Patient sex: M
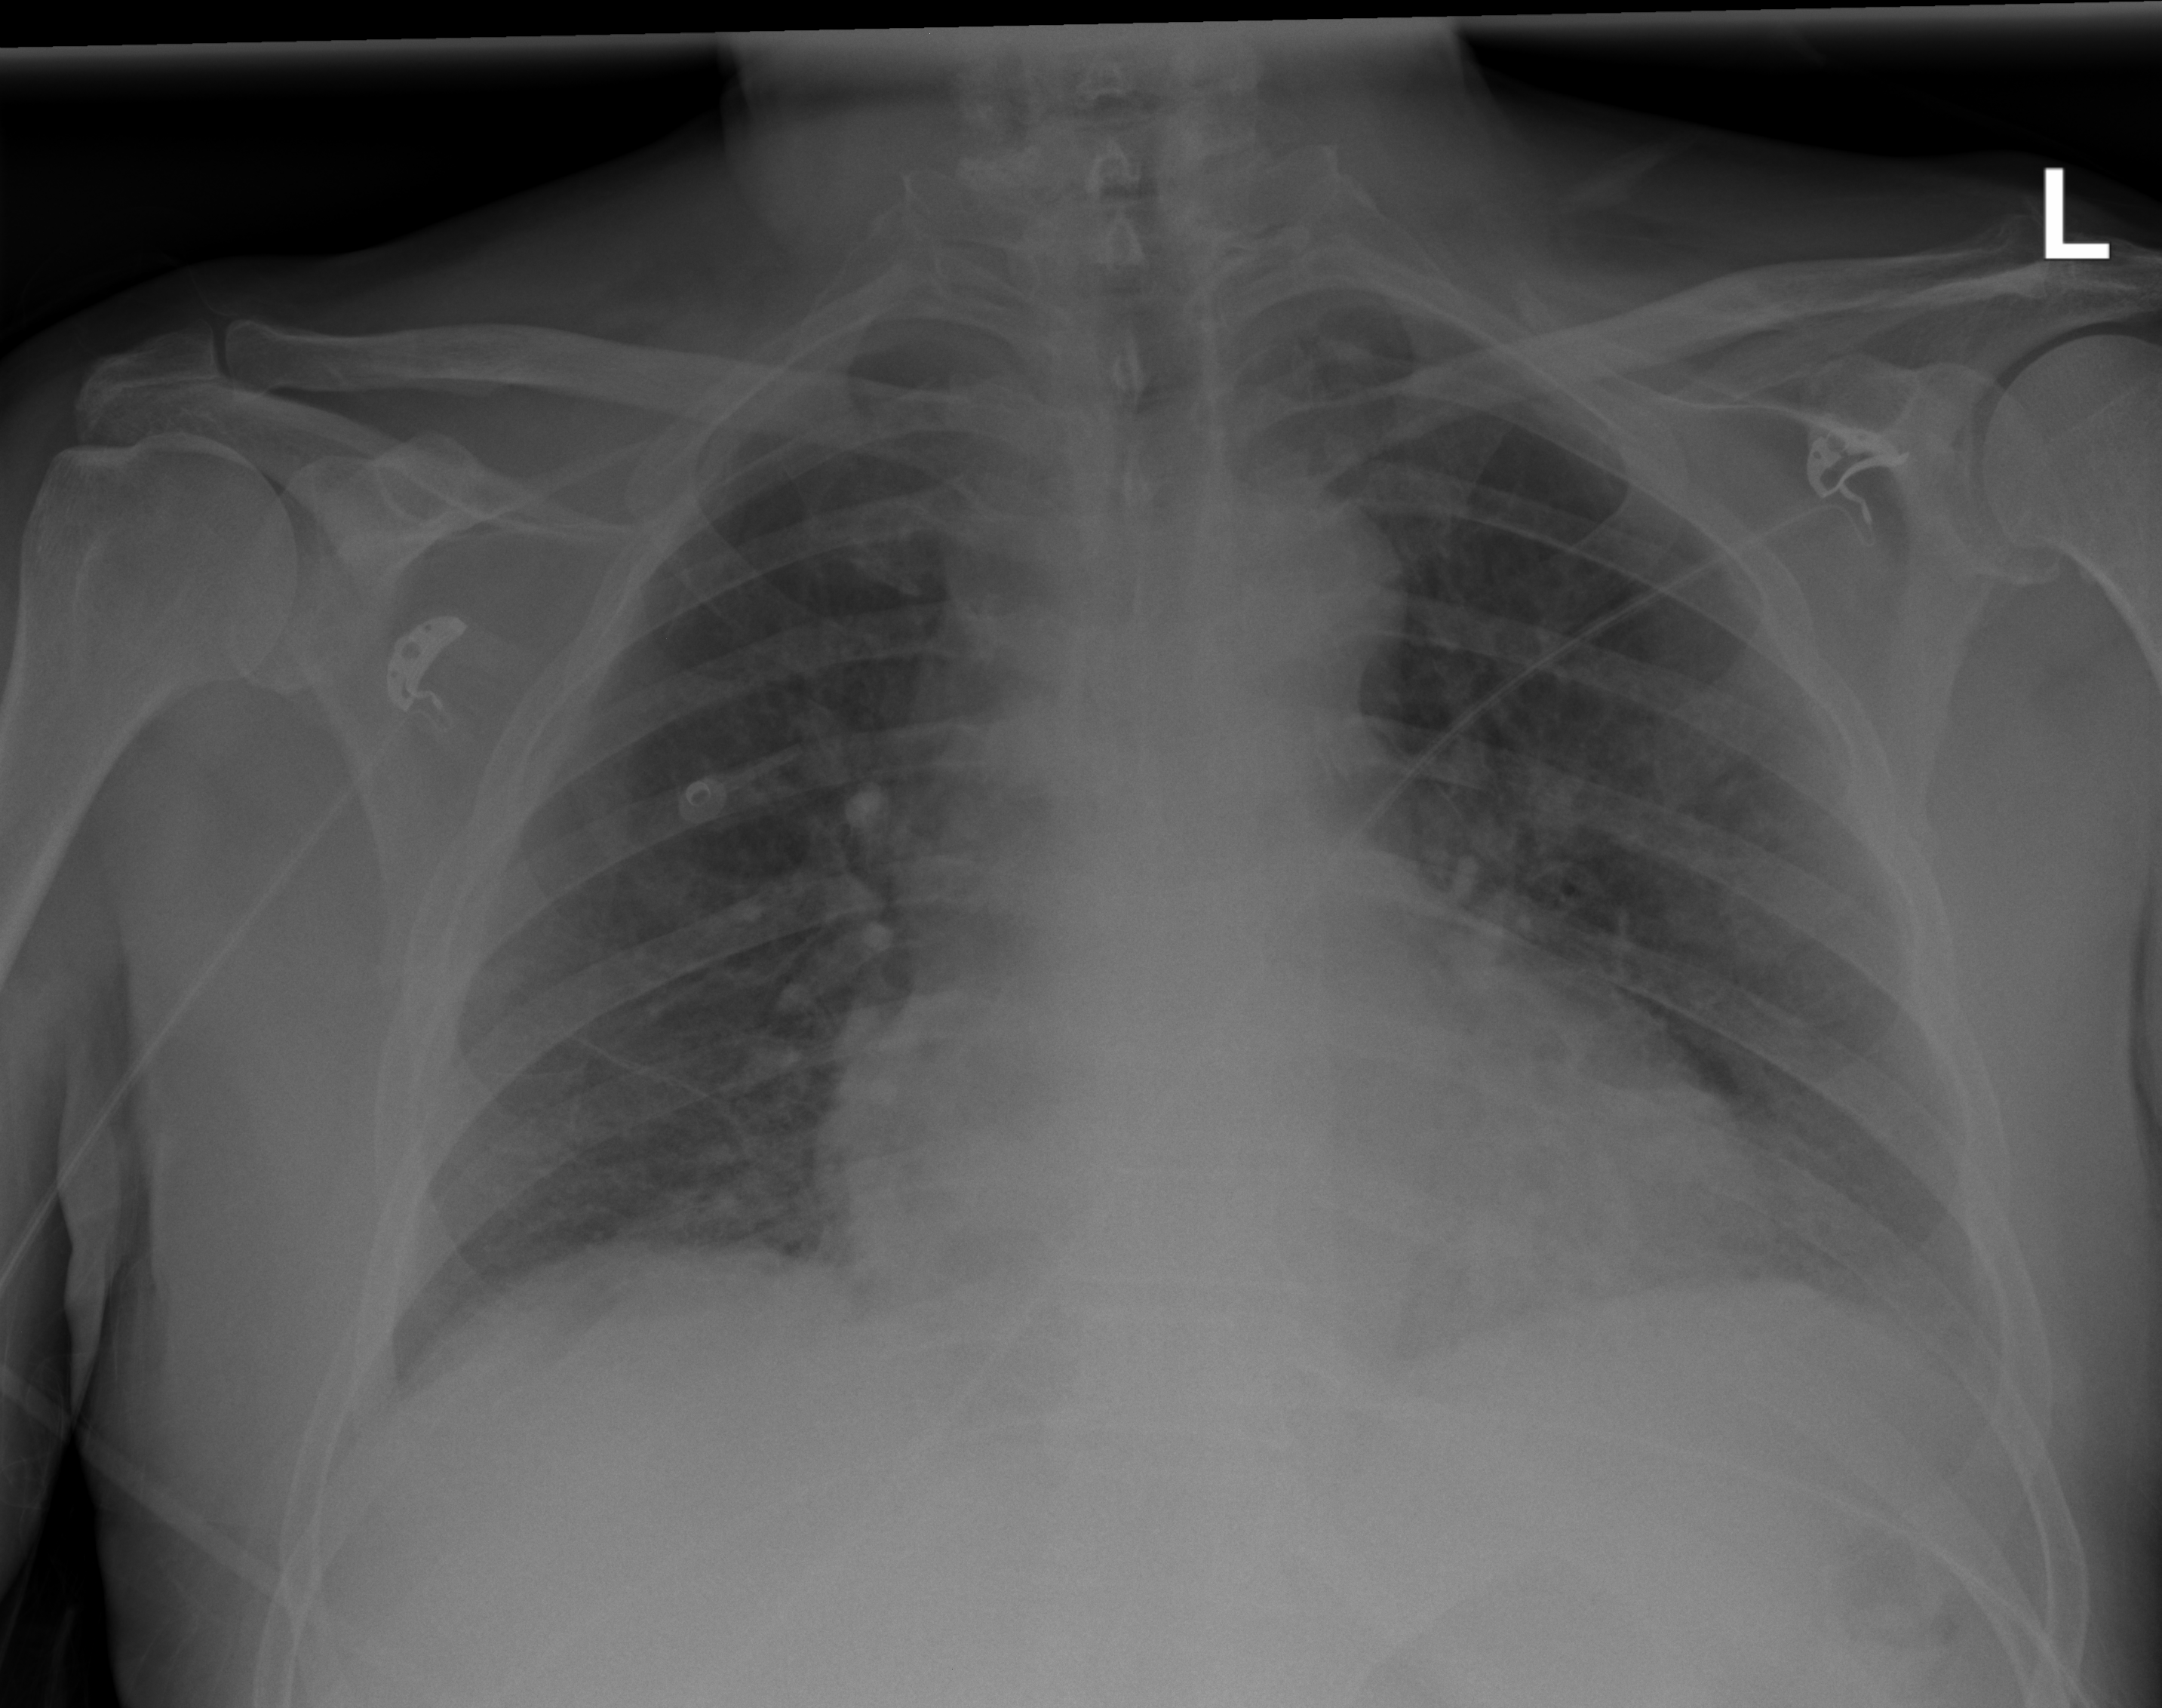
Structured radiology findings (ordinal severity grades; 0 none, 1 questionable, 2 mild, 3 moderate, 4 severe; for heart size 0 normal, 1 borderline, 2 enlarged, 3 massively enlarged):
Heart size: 2
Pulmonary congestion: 3
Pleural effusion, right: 2
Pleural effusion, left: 2
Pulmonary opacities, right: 2
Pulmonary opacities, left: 2
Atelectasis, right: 2
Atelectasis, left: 2